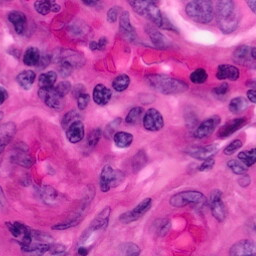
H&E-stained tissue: Pancreatic